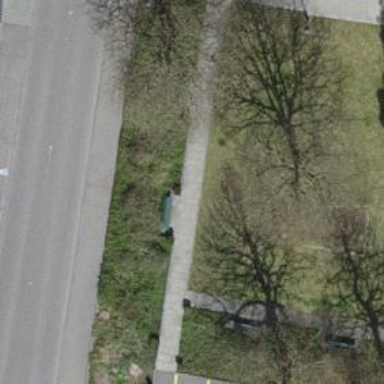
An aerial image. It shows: Bench.